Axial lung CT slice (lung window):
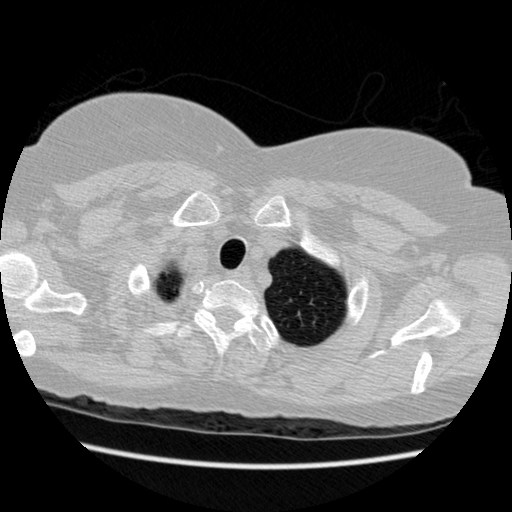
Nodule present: no